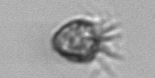
Label: Ciliophora